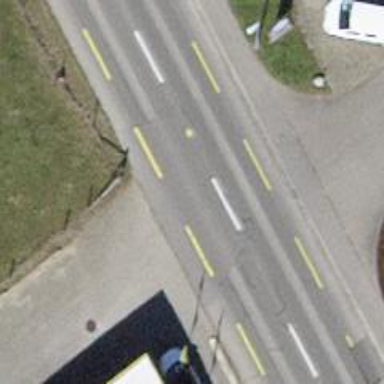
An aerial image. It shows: Primary road with asphalt surface and designated cycle lane.